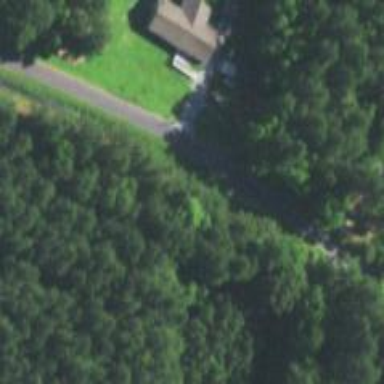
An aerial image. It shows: Residential road.